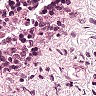
Metastatic tissue present: no